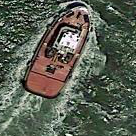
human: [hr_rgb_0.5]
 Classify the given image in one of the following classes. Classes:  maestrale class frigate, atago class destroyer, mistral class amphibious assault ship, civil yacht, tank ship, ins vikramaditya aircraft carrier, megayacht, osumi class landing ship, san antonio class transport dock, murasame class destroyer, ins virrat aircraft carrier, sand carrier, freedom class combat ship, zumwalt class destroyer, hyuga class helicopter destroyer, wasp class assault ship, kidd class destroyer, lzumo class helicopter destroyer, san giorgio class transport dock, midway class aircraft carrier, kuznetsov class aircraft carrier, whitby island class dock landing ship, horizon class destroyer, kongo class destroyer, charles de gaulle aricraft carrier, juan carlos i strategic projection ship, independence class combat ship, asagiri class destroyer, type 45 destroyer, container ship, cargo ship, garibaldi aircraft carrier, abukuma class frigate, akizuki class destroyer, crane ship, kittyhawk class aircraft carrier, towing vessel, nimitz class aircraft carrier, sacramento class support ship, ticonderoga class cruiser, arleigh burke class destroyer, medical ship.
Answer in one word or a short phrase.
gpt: Towing vessel